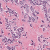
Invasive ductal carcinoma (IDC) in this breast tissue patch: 1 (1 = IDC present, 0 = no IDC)